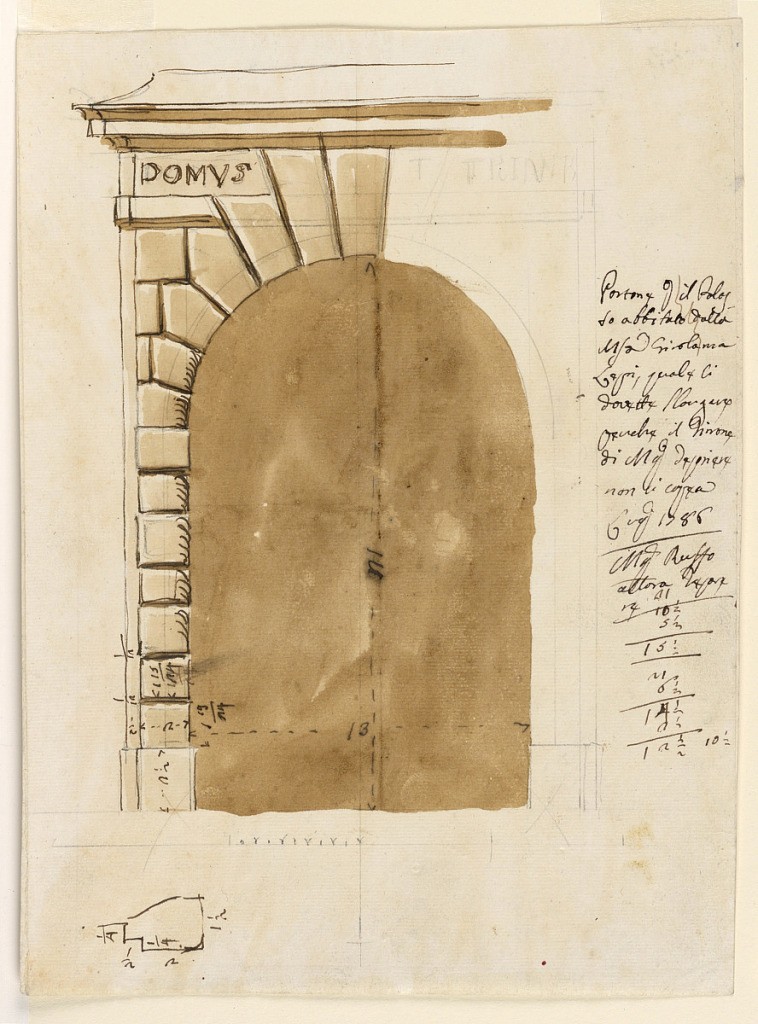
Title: Doorway for a town mansion
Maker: Giuseppe Barberi, Italian, 1746–1809
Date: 1786
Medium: Pen and brown ink, brush and brown wash, graphite on off-white laid paper, lined
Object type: Drawing
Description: Vertical rectangle. Executed is the left half. Rustic work. Above is an escutcheon. The opening is, above, hemi-circular. Inscription: "DOMVS", and indistinctly, at right: TRINIB (?). Inscribed dimensions. A plan is below. Caption at right: "portone p[er] il Palas / so abbotato dalla / Msa Girolama Lepi, quale si dovette slongare / perche il Tirrone / di Mge depriere / non ci copea / Lvgli (luglio) 1786/Mg [monsignore] Ruffo / allora Tesore / re", and some accounting.